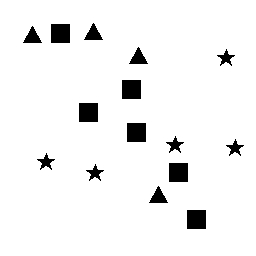
Squares: 6
Triangles: 4
Stars: 5
Total shapes: 15